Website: crate-barrel
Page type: account-selection
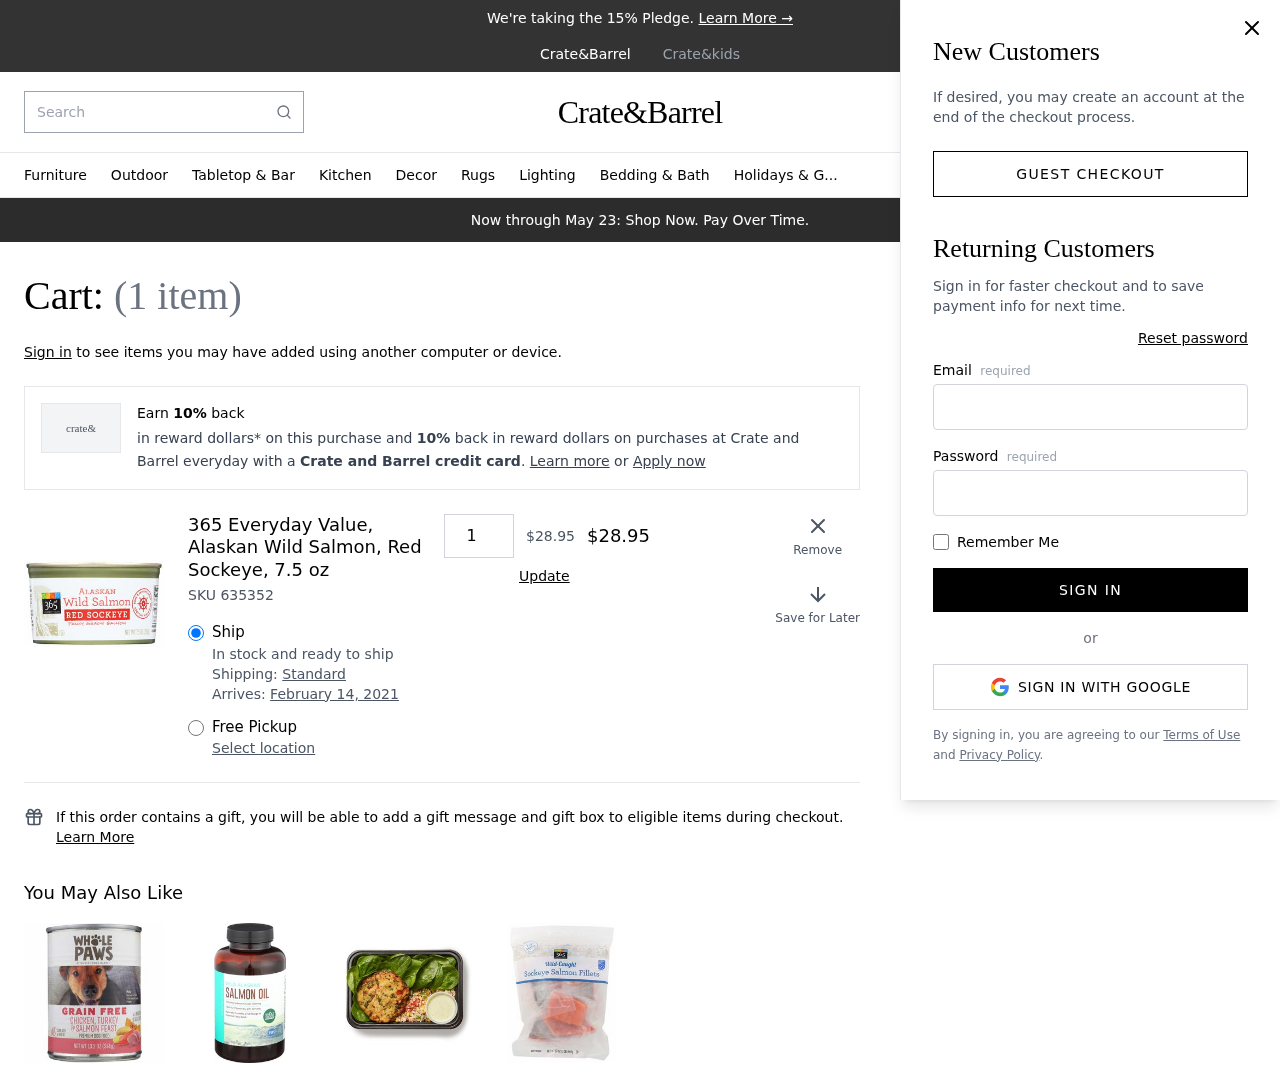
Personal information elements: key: PII_EMAIL
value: andrea.williams@gmail.com
Product elements: key: PRODUCT1_NAME
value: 365 Everyday Value, Alaskan Wild Salmon, Red Sockeye, 7.5 oz
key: PRODUCT1_PRICE
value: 28.95
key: PRODUCT1_QUANTITY
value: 1
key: PRODUCT1_SKU
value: SKU 635352
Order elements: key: ORDER_NUM_ITEMS
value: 1
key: ORDER_DELIVERY_DATE
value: February 14, 2021
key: ORDER_SUBTOTAL
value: $28.95
Search elements: key: HEADER_SEARCH
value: Search